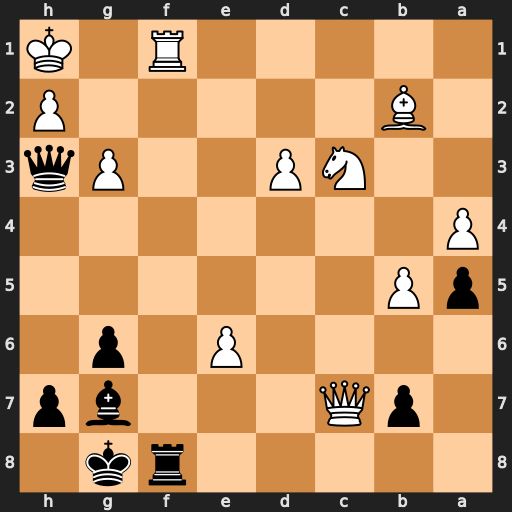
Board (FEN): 5rk1/1pQ3bp/4P1p1/pP6/P7/2NP2Pq/1B5P/5R1K
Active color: b
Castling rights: -
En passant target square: -
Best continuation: Qxf1#